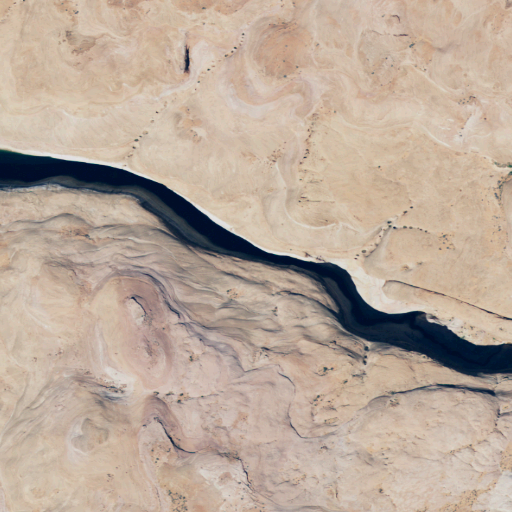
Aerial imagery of valley in Utah named Little Arch Canyon containing shrub, barren land, and grassland